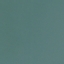
Land use / land cover class: SeaLake